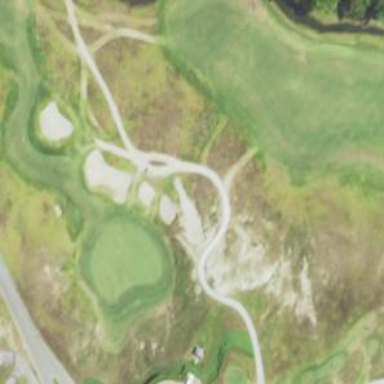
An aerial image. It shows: Path used for both walking and golf.